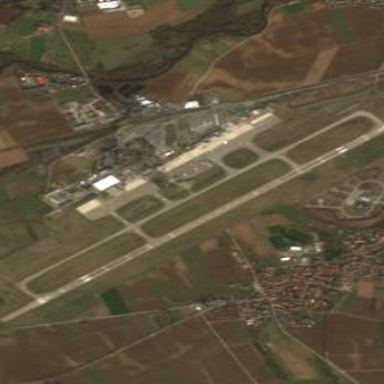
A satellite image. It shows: International aerodrome.